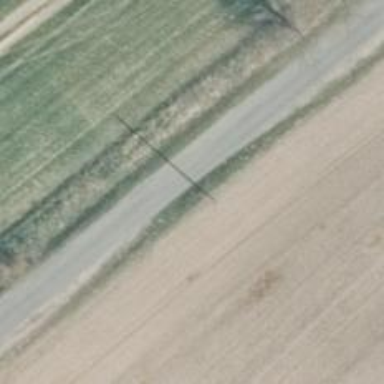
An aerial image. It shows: Power pole.